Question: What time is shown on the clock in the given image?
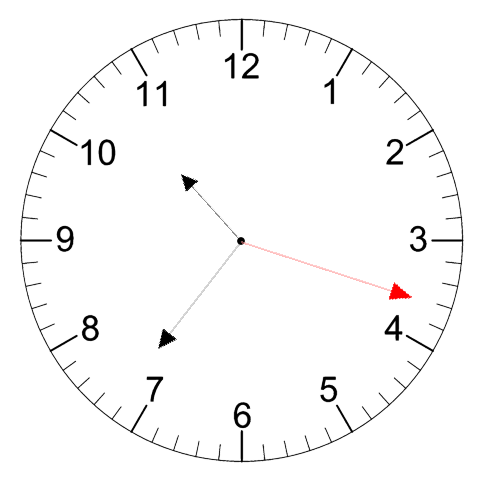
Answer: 10:36:18